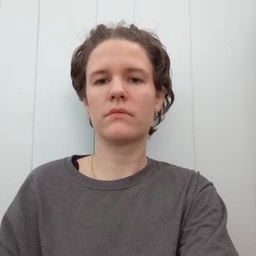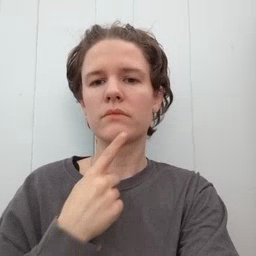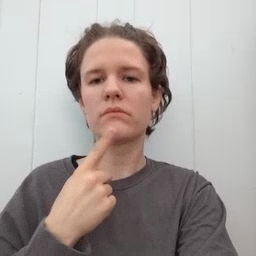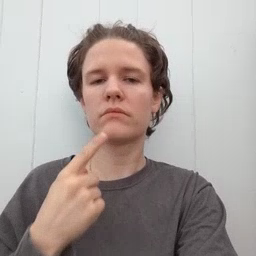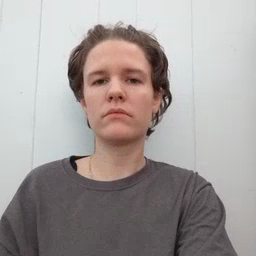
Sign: chin